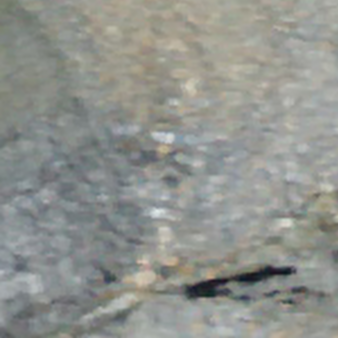
Label: other